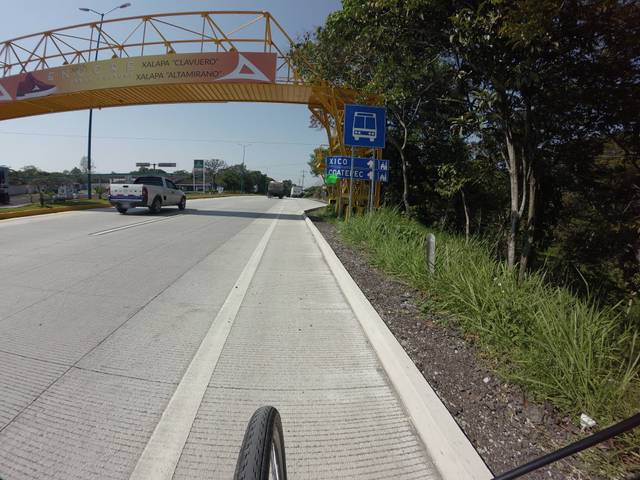
Region: Mexico
Coordinates: 19.48, -96.942